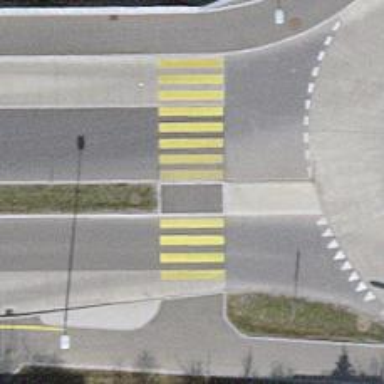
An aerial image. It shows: Uncontrolled zebra crossing with pedestrian island.